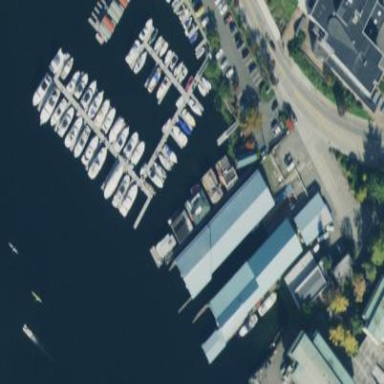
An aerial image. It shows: Pier with mooring facilities.